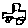
Label: car